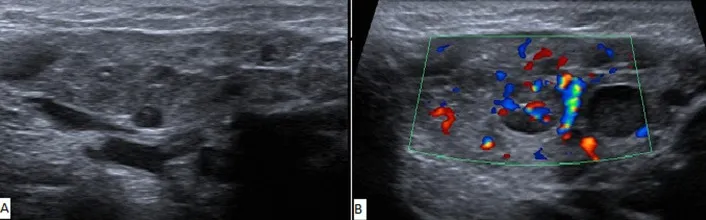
Ultrasonography images A) presence of multiple hypoechogenic areas within the parenchyma; B) hypervascularization of the gland parenchyma.
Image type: radiology (ultrasound)